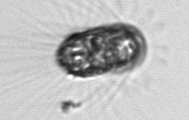
Label: Corethron_hystrix